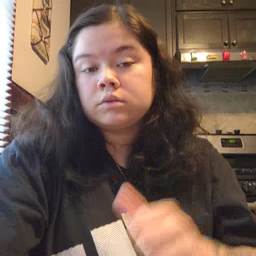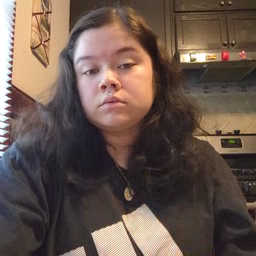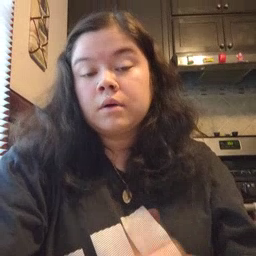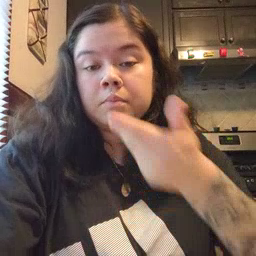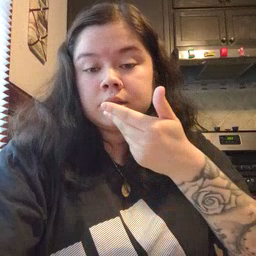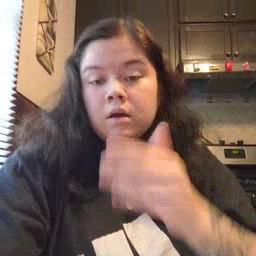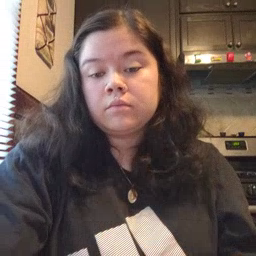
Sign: pizza